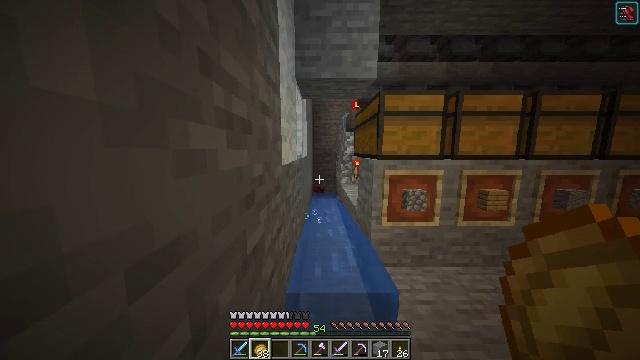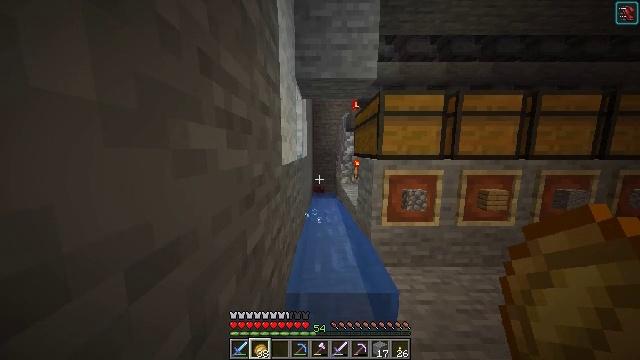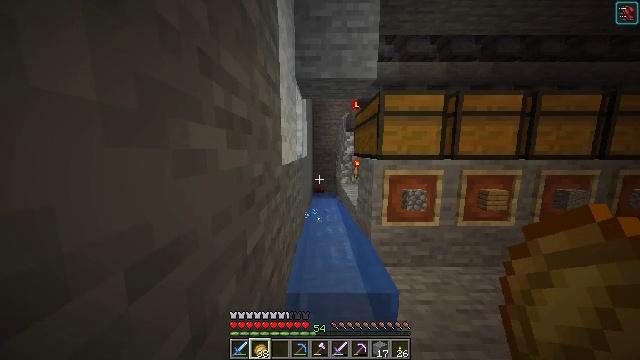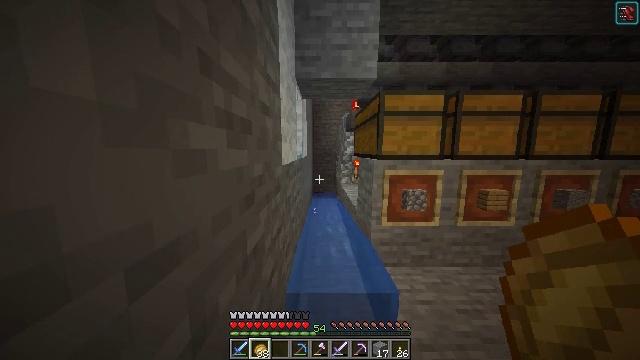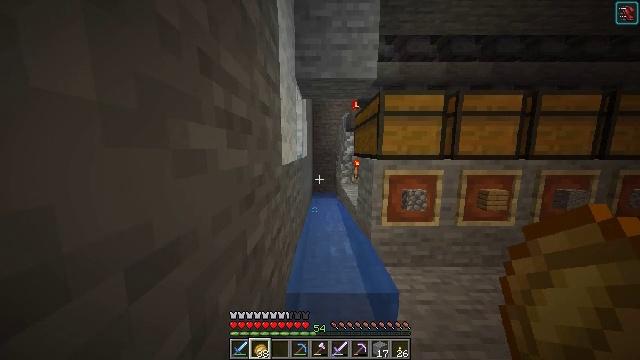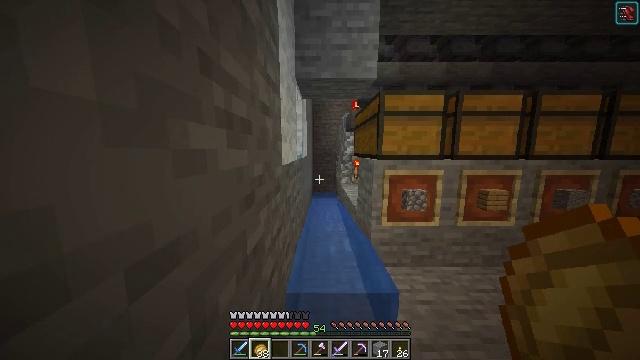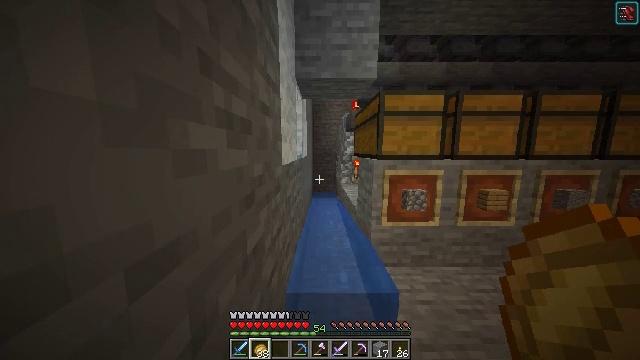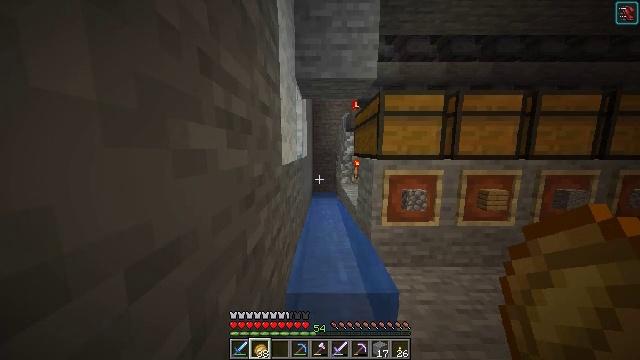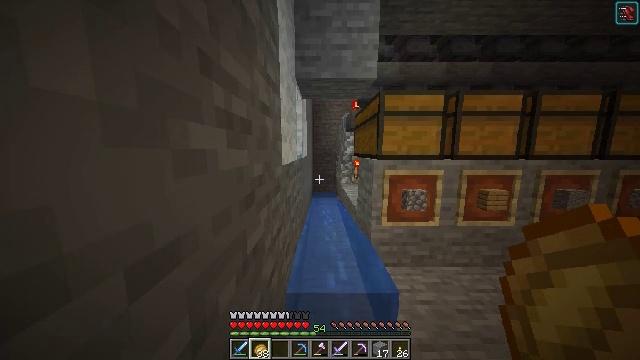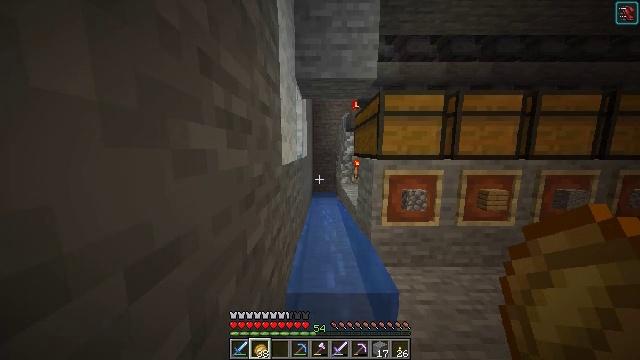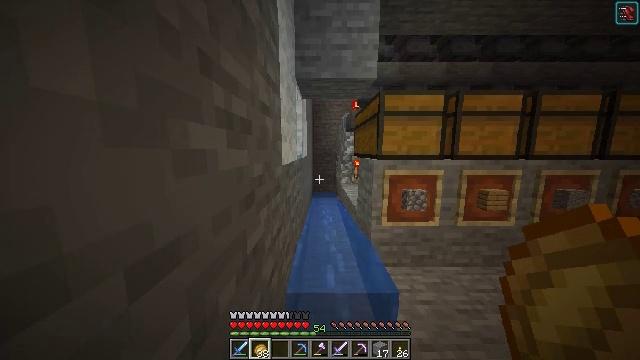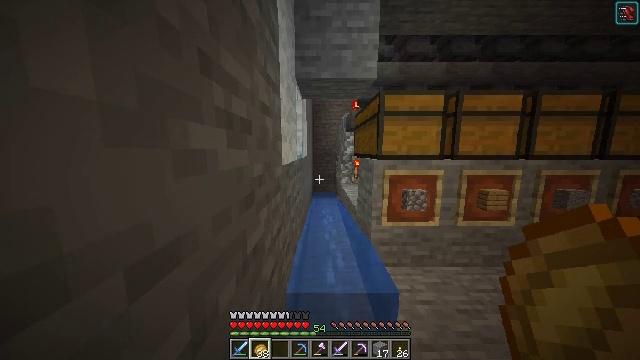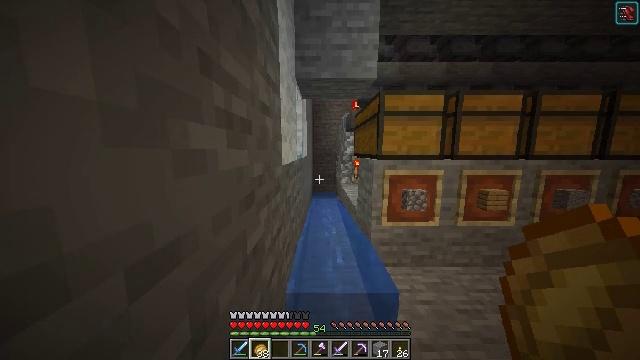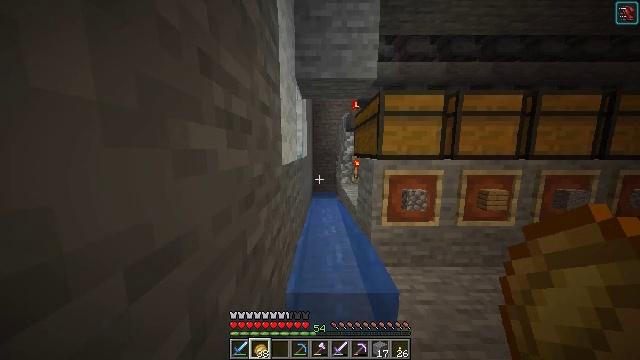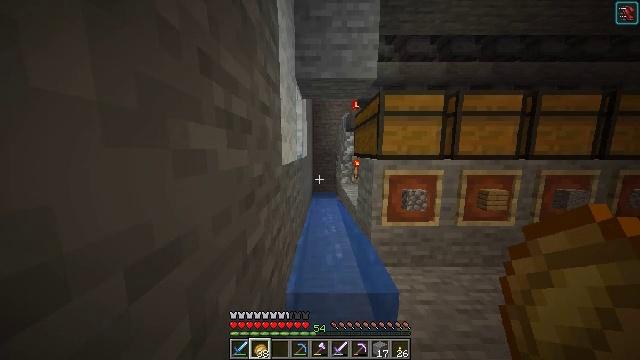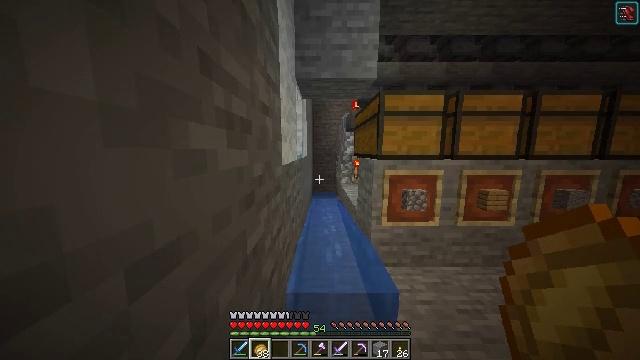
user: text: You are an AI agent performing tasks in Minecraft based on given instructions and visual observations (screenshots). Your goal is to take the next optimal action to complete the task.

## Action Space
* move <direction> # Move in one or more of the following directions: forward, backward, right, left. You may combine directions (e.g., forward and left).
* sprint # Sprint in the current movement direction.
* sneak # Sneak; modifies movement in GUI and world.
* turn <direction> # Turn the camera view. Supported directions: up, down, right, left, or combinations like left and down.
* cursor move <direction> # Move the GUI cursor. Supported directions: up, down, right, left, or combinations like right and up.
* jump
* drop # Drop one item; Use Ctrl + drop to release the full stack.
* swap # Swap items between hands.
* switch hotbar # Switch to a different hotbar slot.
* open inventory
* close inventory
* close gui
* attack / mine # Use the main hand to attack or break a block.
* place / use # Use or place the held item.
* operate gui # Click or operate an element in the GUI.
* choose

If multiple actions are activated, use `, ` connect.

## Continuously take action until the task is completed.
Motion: motion action
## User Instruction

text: Drop a crimson nylium.
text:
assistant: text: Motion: no_op
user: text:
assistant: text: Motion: no_op
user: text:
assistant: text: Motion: no_op
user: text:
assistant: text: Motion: no_op
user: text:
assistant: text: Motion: no_op
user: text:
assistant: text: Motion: no_op
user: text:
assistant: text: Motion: no_op
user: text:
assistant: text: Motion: no_op
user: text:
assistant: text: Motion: no_op
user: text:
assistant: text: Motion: no_op
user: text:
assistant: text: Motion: no_op
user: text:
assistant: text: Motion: no_op
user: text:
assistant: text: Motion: no_op
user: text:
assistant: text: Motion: no_op
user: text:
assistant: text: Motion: no_op
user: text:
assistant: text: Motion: no_op
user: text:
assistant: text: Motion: no_op
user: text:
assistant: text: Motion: no_op
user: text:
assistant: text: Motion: no_op
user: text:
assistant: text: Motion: no_op
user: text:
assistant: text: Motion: no_op
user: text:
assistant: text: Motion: no_op
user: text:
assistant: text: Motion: no_op
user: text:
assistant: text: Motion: no_op
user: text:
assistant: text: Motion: no_op
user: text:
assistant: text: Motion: no_op
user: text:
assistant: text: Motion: no_op
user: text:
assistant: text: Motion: no_op
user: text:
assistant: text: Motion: no_op
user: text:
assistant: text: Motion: no_op